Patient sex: M
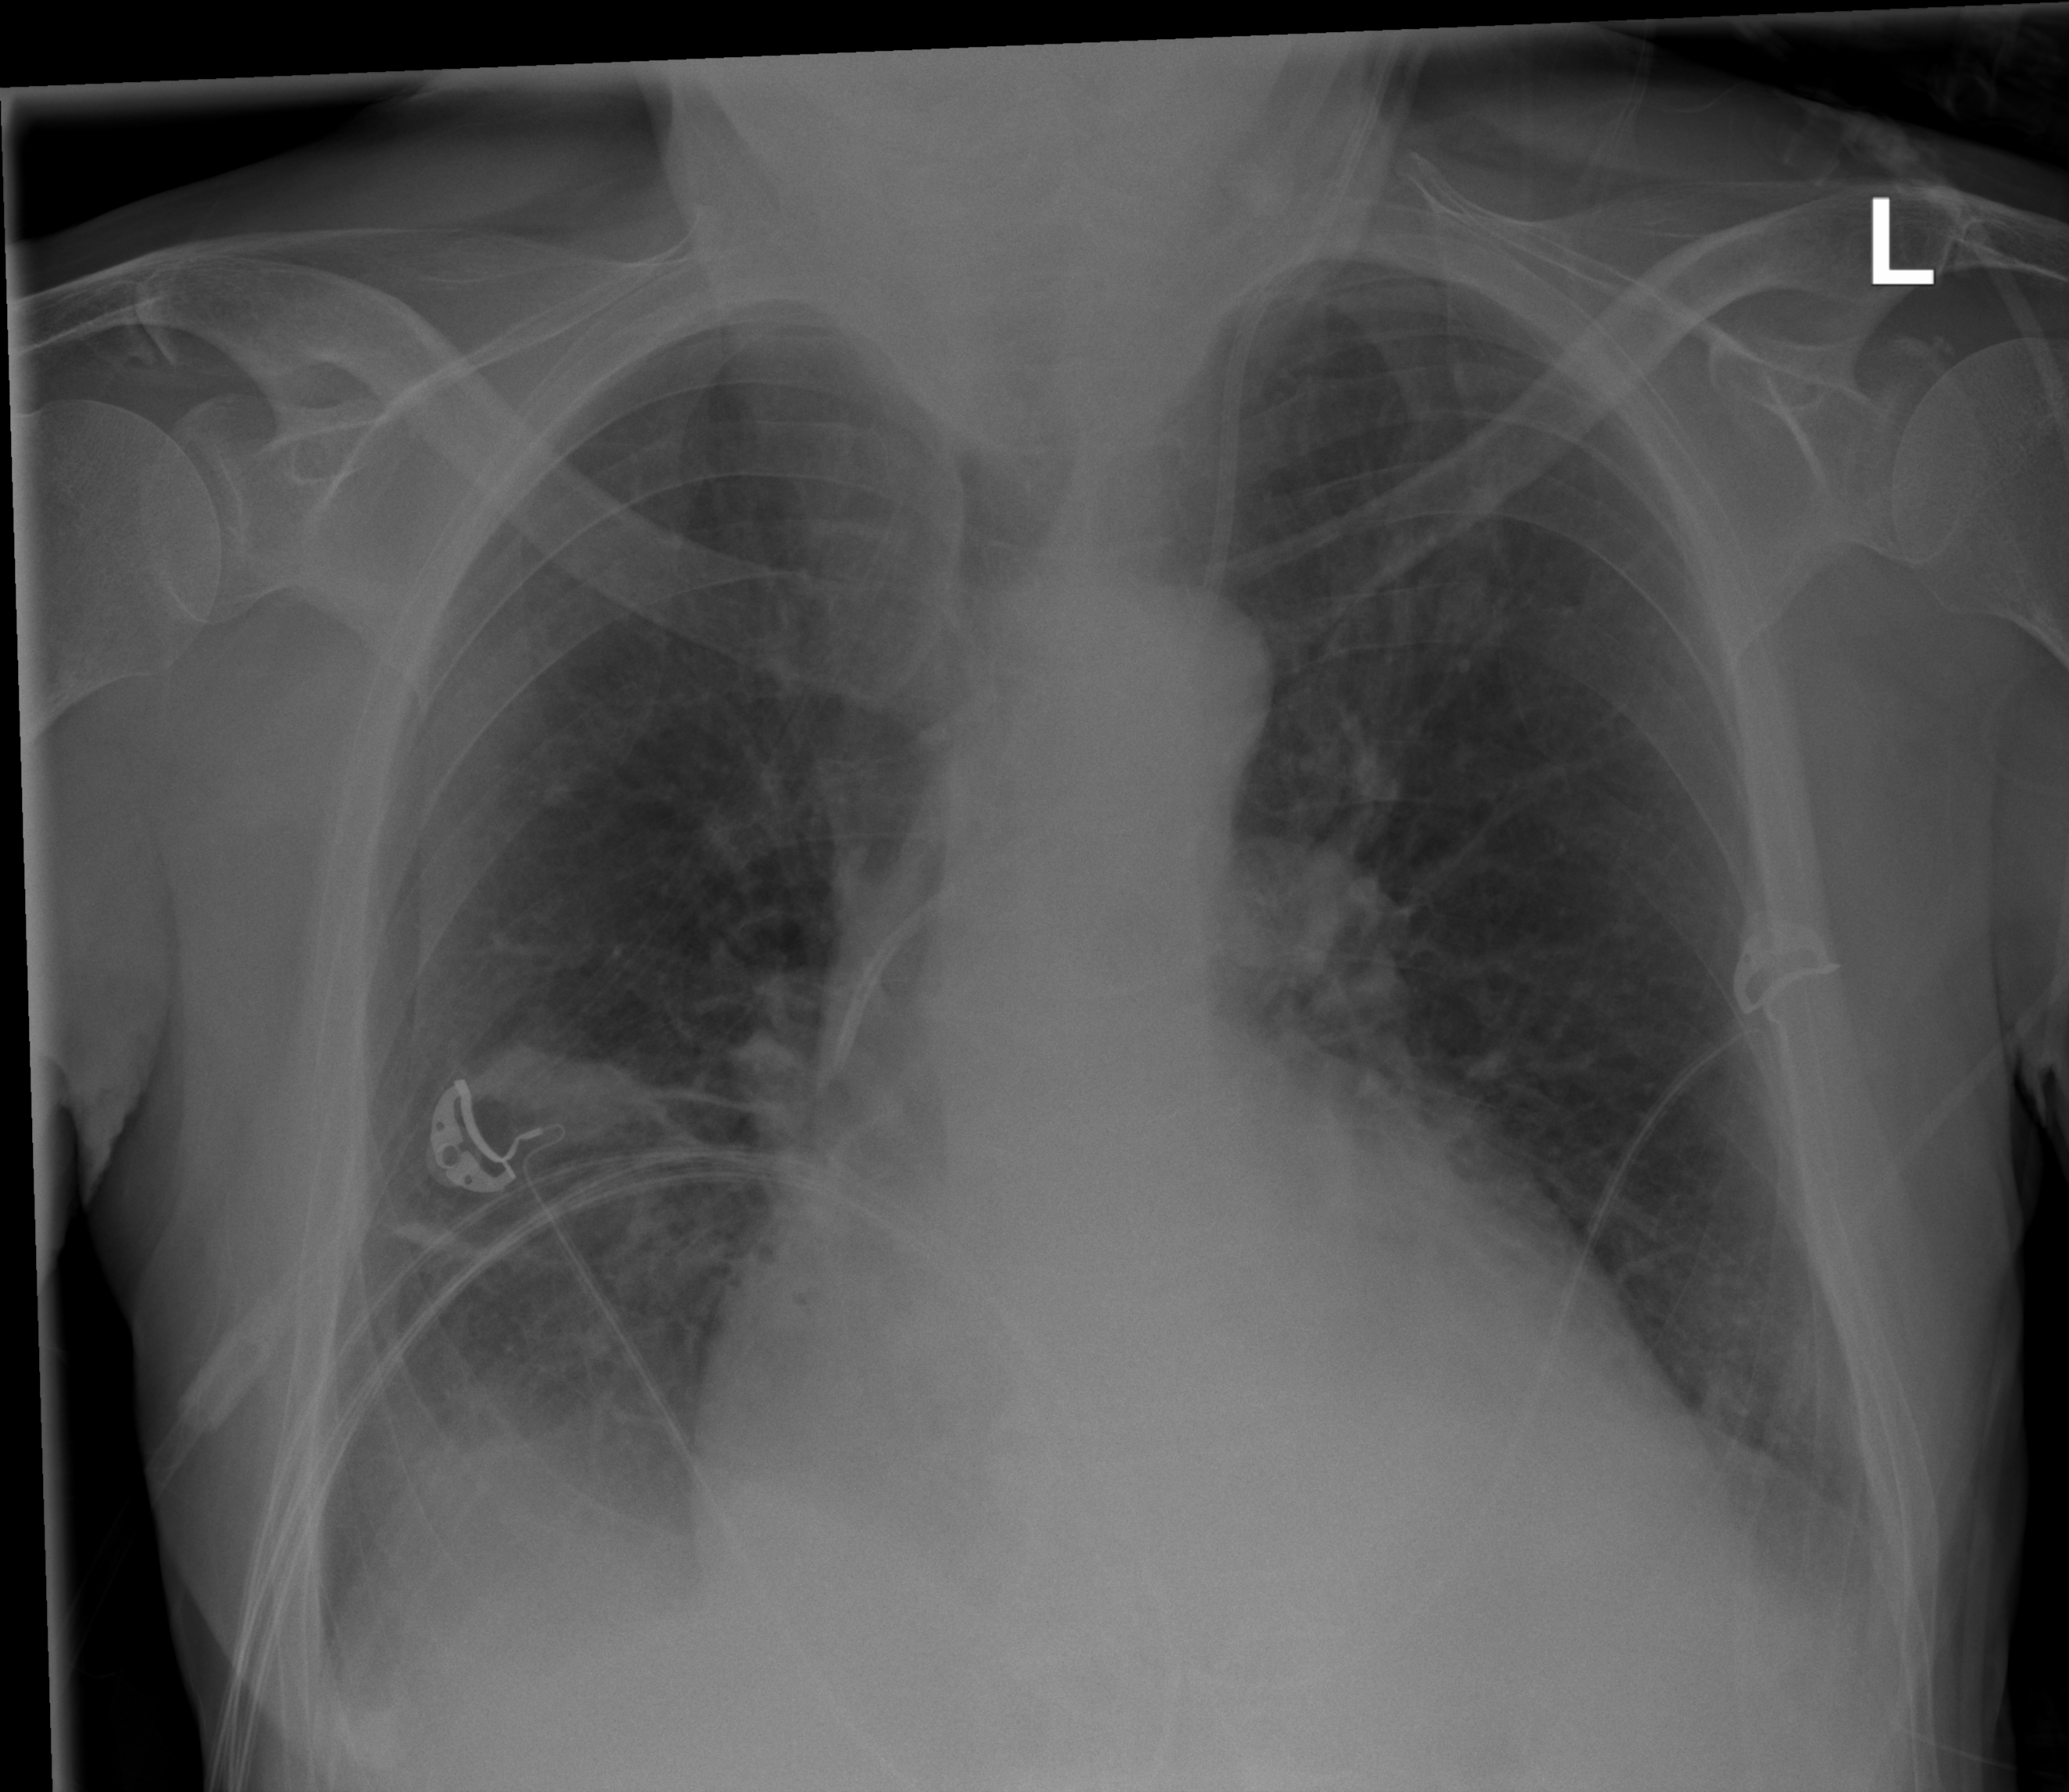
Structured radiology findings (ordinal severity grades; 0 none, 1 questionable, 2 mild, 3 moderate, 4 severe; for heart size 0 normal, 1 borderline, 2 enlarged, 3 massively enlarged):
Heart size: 2
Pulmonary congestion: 2
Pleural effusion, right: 2
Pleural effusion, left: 2
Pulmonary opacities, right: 2
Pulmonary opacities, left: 0
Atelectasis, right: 2
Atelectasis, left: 2